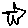
Label: star